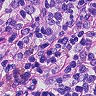
Metastatic tissue present: no